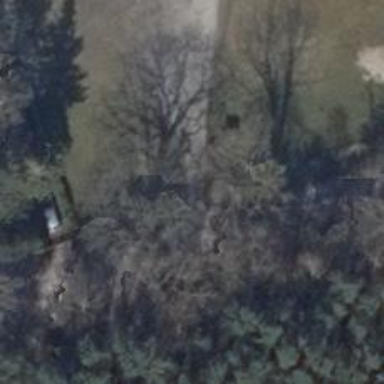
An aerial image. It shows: Driveway leading to service road.